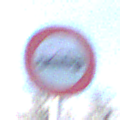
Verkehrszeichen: VerbotPersonenkraftwagen
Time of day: MorningAfternoon
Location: Outdoor (Nature)
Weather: PartlyCloudy
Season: NotSpecified
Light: Natural